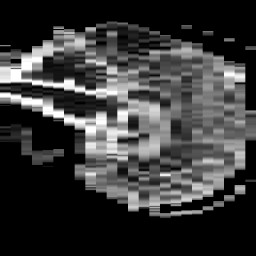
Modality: ADC
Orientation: sagittal
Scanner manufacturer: philips
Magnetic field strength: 3 T
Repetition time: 4.349 s
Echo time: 0.07521 s